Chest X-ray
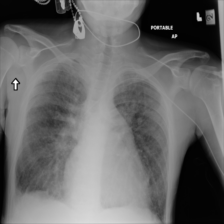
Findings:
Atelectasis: negative
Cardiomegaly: negative
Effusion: negative
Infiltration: negative
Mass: negative
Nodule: positive
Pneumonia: negative
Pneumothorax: negative
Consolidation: negative
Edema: negative
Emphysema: negative
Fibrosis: negative
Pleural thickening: negative
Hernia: negative